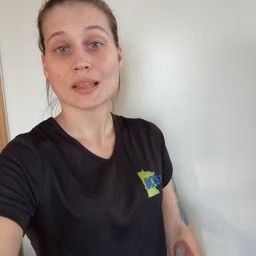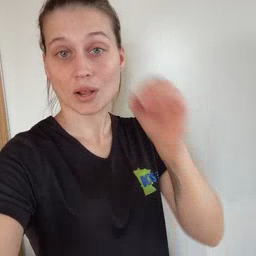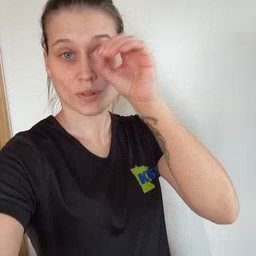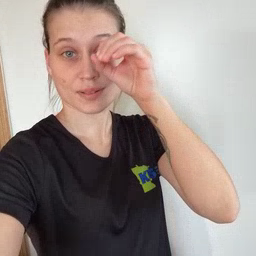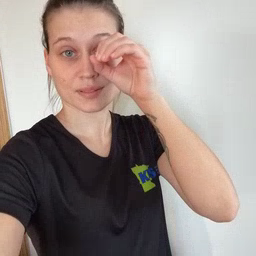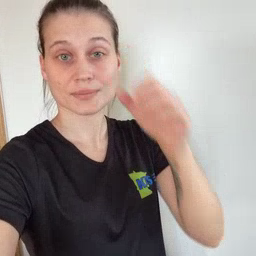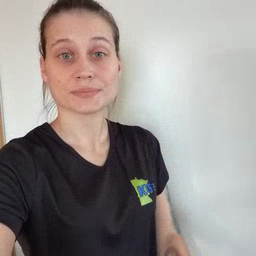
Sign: owl